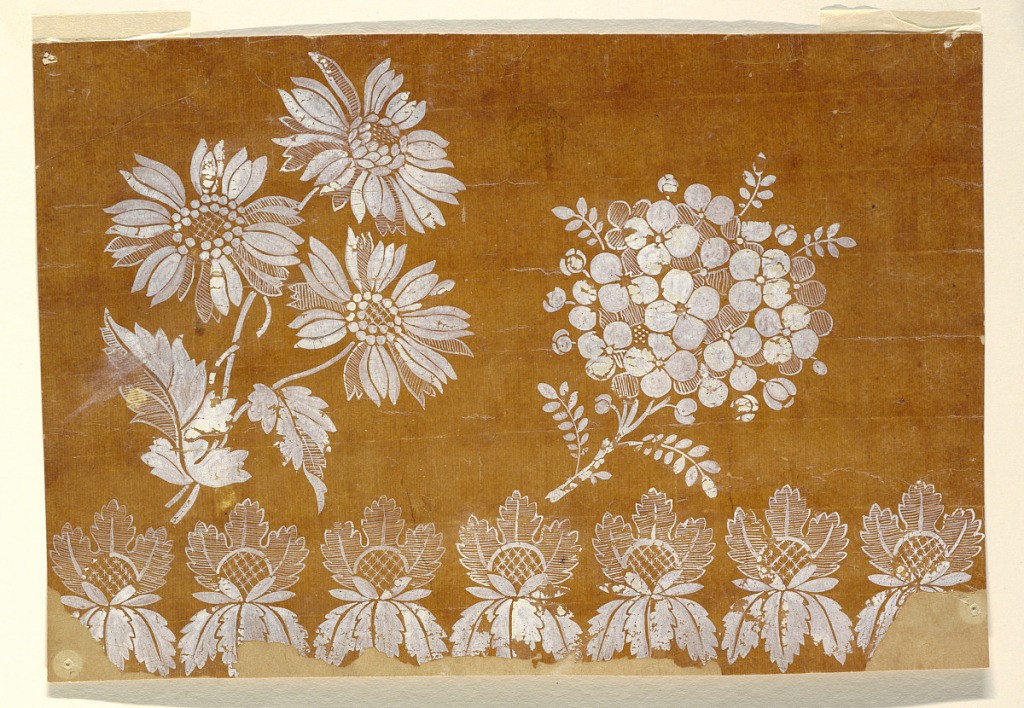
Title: Design for an Embroidered or Woven Horizontal Border of the "Fabrique de St. Ruf"
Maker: Fabrique de Saint Ruf, Lyon, France
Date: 1805–1815
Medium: Brush and white gouache on glazed tracing paper
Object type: Drawing
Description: A bunc hf two flower boughs is to alternate with a cluster of flowers over a row of lacy plants. Slightly over one repeat is shown.